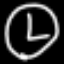
Label: clock